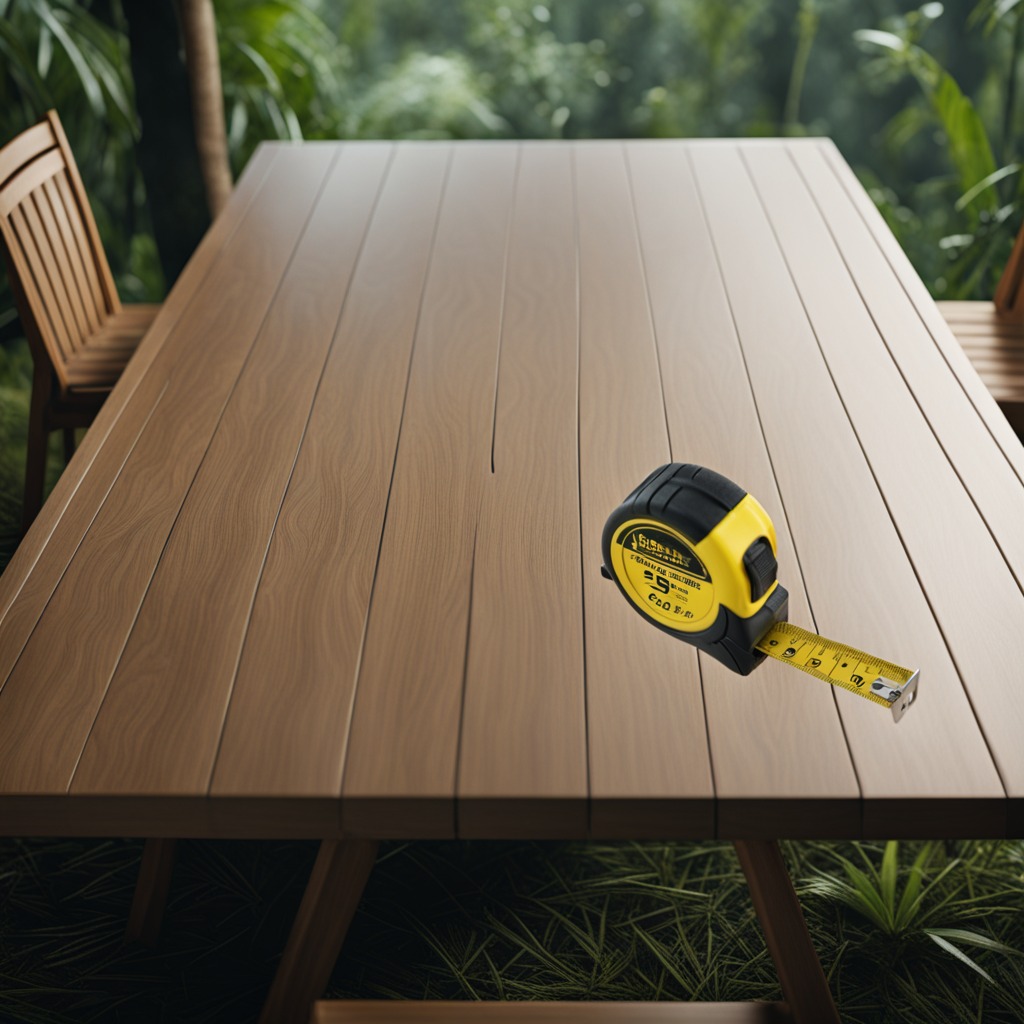
A measuring tape lies on the wooden table inside a jungle field workshop tent.